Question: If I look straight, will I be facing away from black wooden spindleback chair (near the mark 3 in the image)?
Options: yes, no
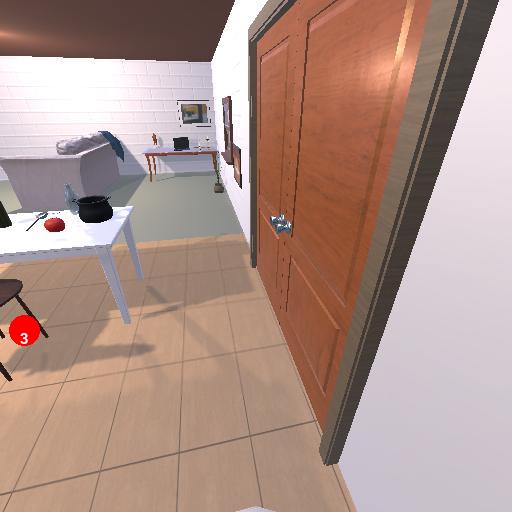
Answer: yes